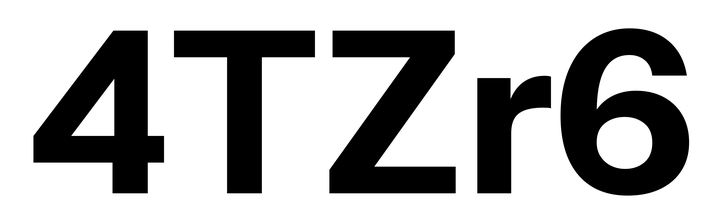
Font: InstrumentSans_Bold